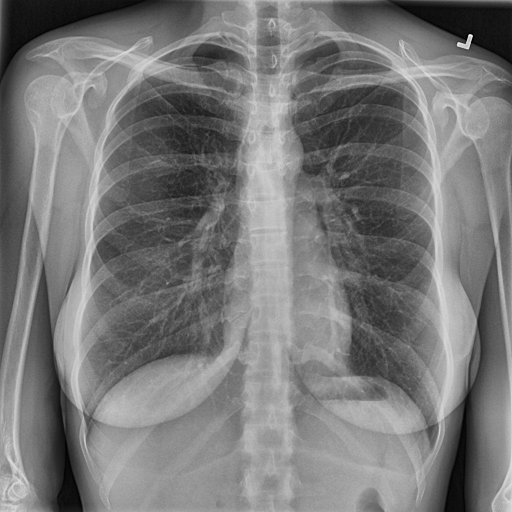
Finding: NORMAL